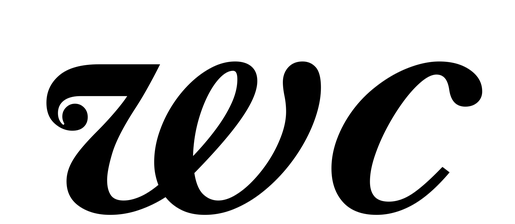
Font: LibreCaslonText-Italic_Bold_Italic